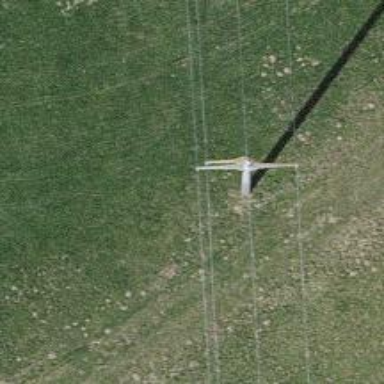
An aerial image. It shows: Power line with three cables.